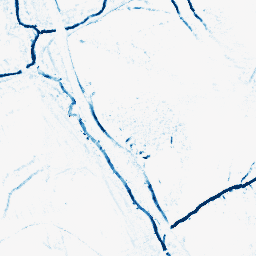
Category: morphological
Decomposition family: morphological_diamond
Decomposition parameters: operation: closing
radius: 3
Upsampling method: quintic
Upsampling parameters: scale: 8
Upsampling scale: 8